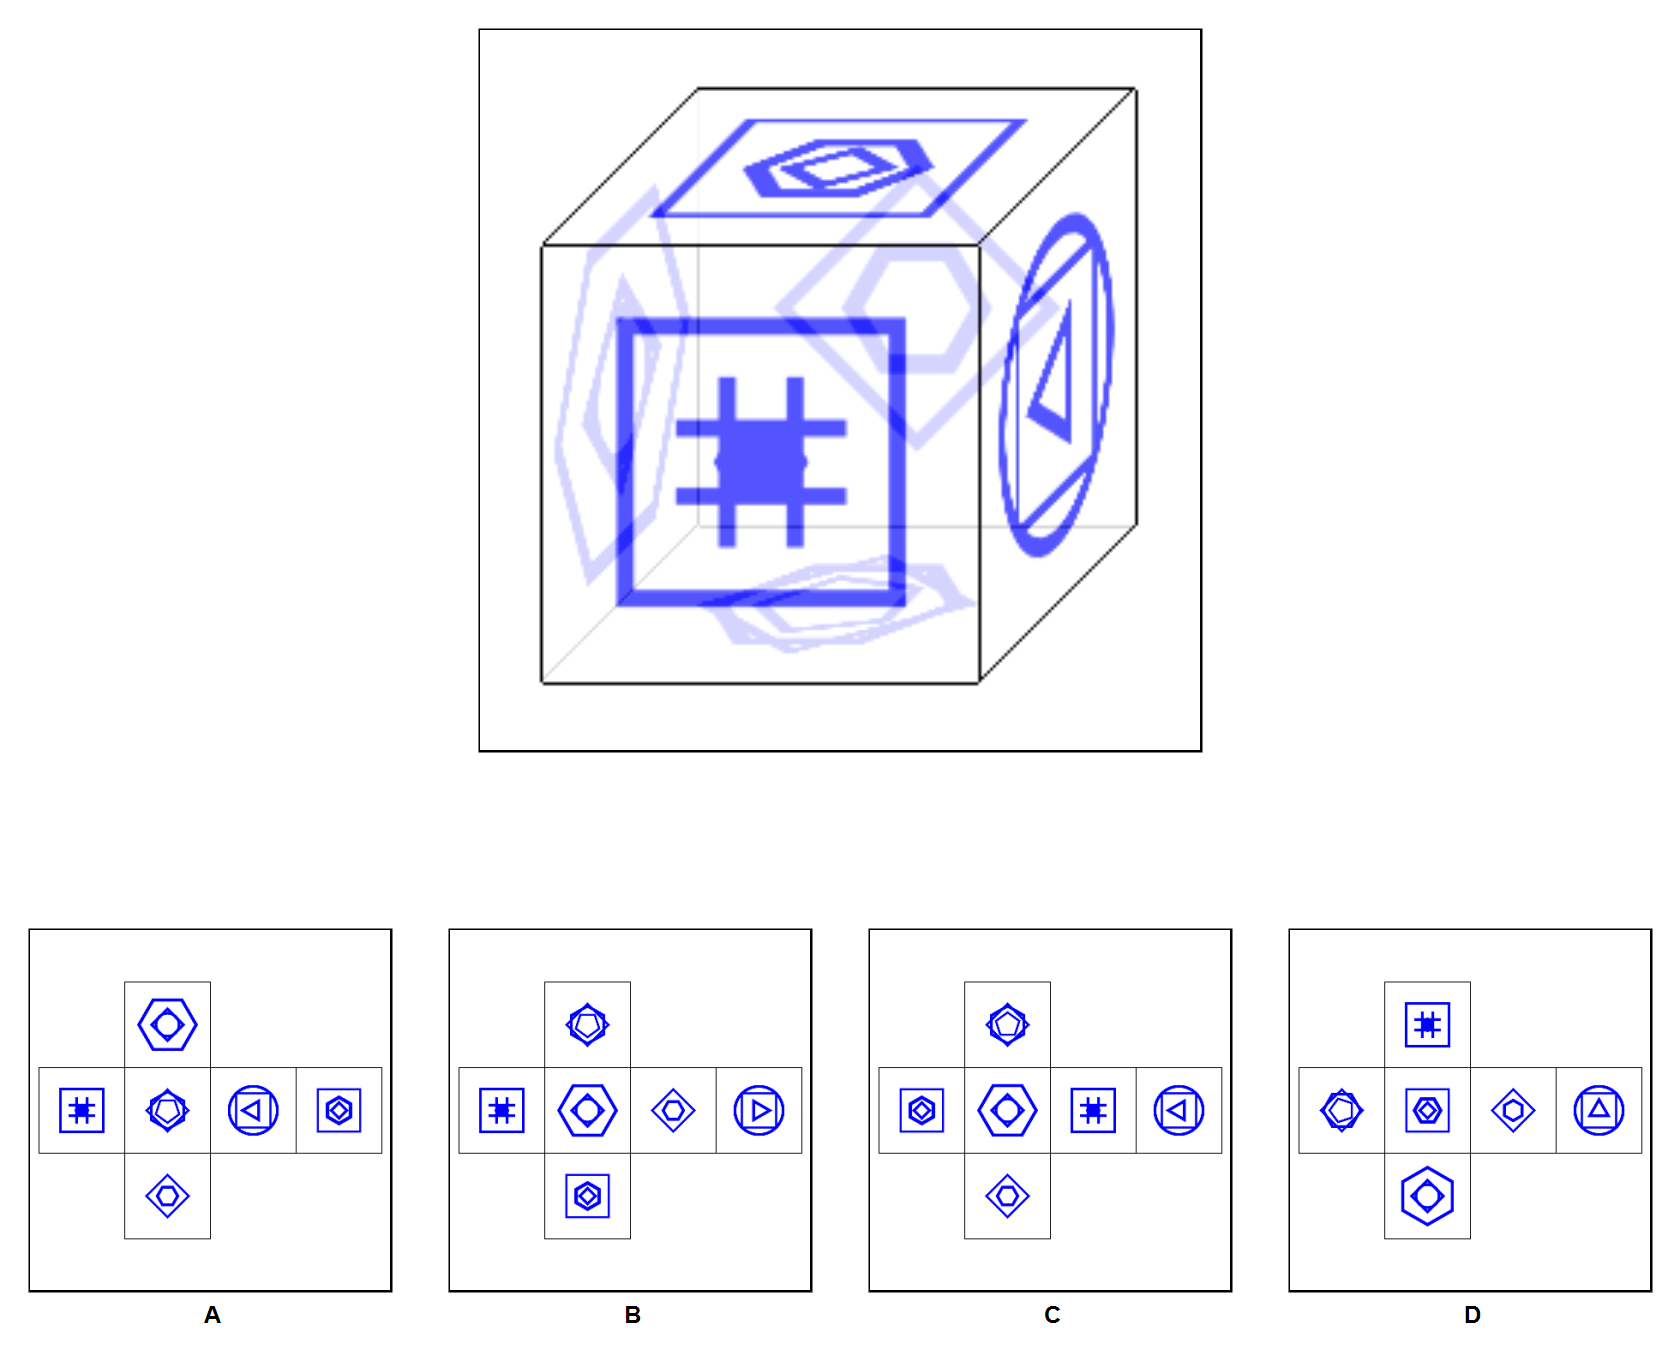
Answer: B